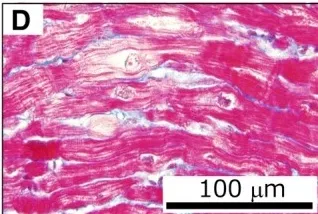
Endomyocardial biopsy examination. Vacuolization of right ventricular tissue on Day 55. Were observed with Masson's trichrome staining.
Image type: pathology (masson_trichrome)